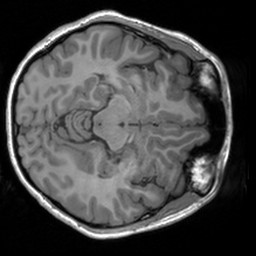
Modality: T1w
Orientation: axial
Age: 21
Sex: female
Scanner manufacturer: siemens
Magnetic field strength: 3 T
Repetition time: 1.9 s
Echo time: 0.00226 s